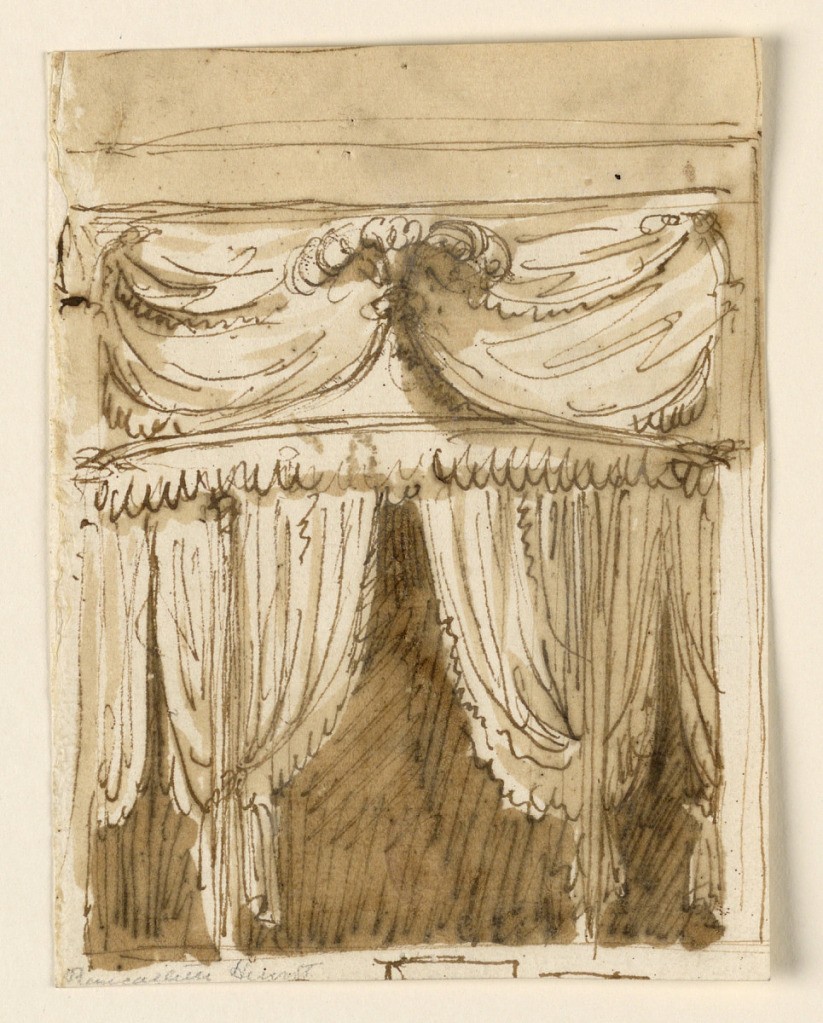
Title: Project for a Tented Alcove
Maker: Giuseppe Barberi, Italian, 1746–1809
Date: ca. 1790
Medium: Pen and brown ink, brush and brown wash on off-white laid paper, lined
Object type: Drawing
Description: Tented alcove. The central portion is circular. Two gatherings of drapery form and entryway. The roof is pointed, with a cresting of feathers. The wall behind is draped with textiles.